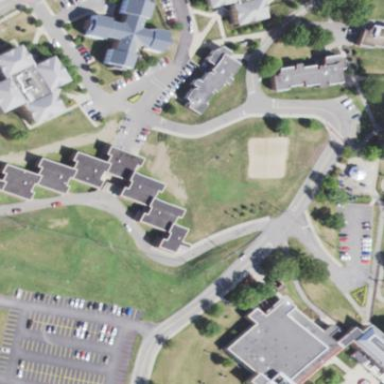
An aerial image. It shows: Dormitory building.